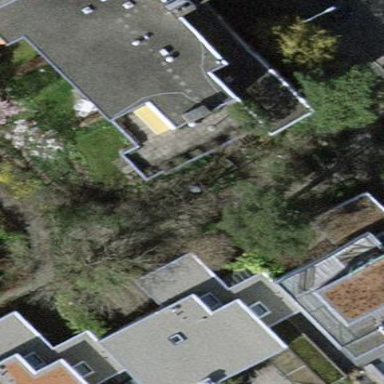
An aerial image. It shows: Close-up view of roof of building.